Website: bh-photo
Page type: customer-info-address
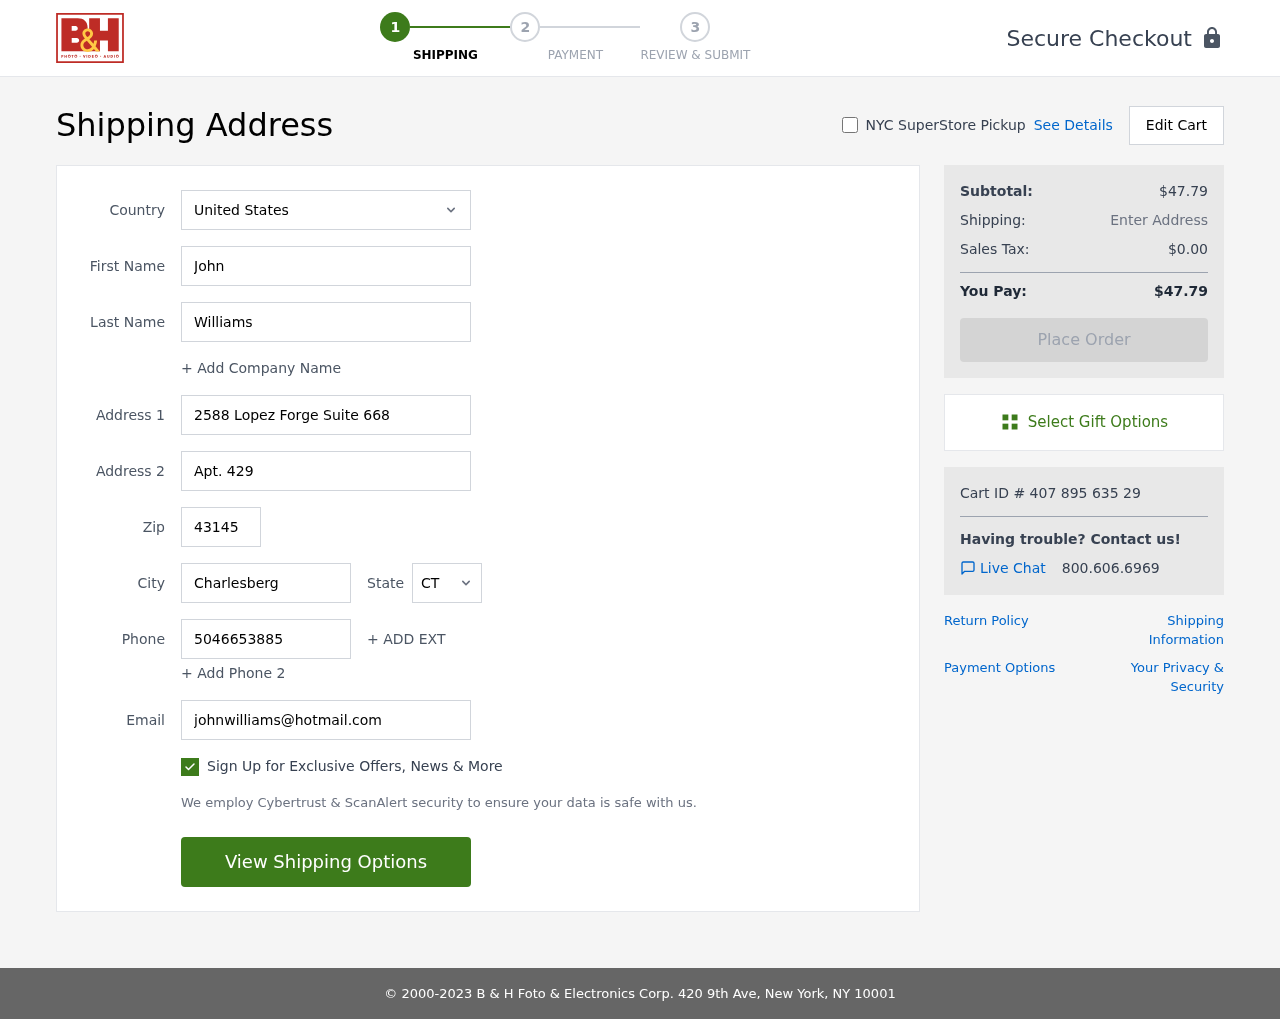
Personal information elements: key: PII_CITY
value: Charlesberg
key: PII_COUNTRY
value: United States
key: PII_EMAIL
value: johnwilliams@hotmail.com
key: PII_FIRSTNAME
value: John
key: PII_LASTNAME
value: Williams
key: PII_PHONE
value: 5046653885
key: PII_POSTCODE
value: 43145
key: PII_STATE_ABBR
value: CT
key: PII_STREET
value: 2588 Lopez Forge Suite 668
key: PII_STREET2
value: Apt. 429
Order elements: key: ORDER_SUBTOTAL
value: $47.79
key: ORDER_TAX
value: $0.00
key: ORDER_TOTAL
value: $47.79
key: ORDER_ID
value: Cart ID # 407 895 635 29